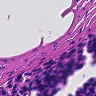
Metastatic tissue present: no